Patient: sex M, age 61
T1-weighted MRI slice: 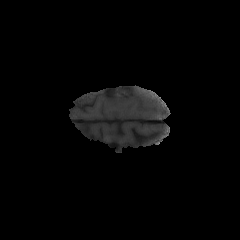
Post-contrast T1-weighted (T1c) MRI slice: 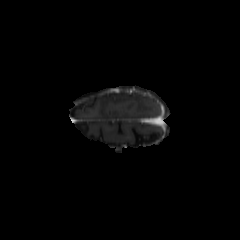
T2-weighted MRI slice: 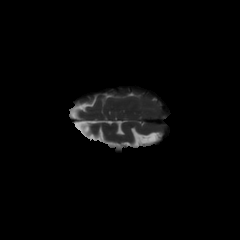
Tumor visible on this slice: no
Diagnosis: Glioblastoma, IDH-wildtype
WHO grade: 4